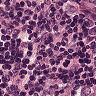
Metastatic tissue present: yes